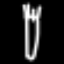
Label: fork